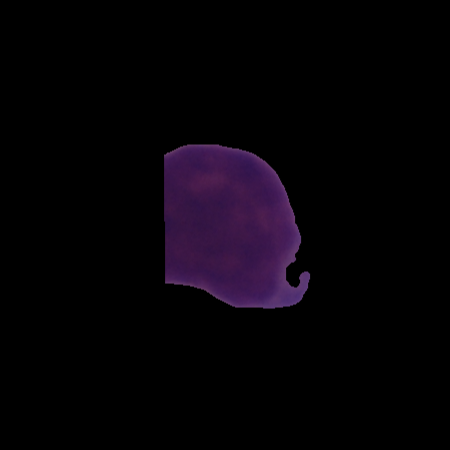
Label: cancer